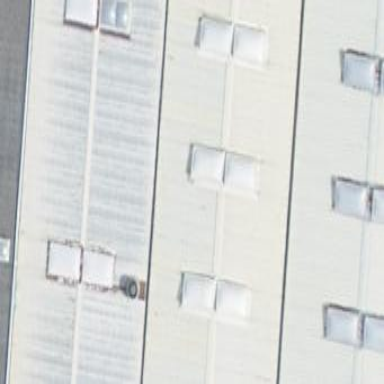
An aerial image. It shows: Industrial building.